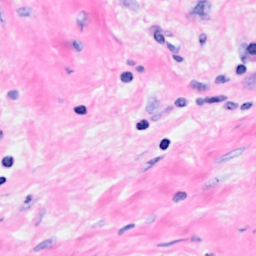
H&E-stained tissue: Breast